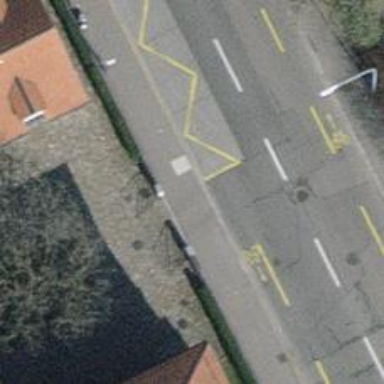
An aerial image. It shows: Platform for public transport is situated by the road.